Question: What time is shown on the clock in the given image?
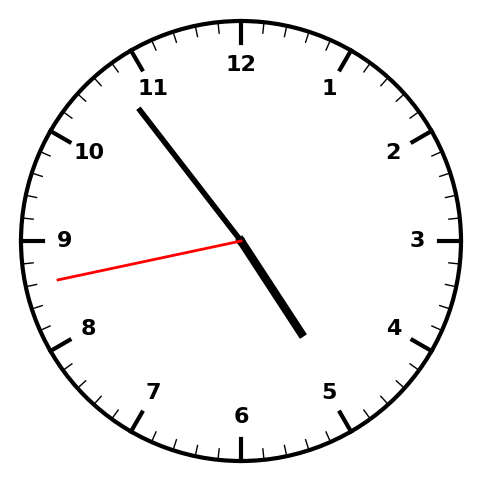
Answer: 04:53:43